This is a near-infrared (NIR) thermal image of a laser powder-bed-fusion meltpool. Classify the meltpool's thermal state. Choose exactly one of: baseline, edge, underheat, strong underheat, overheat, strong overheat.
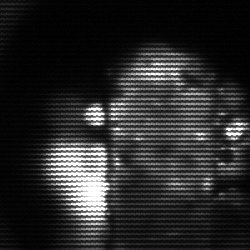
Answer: strong underheat